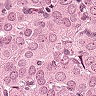
Metastatic tissue present: yes